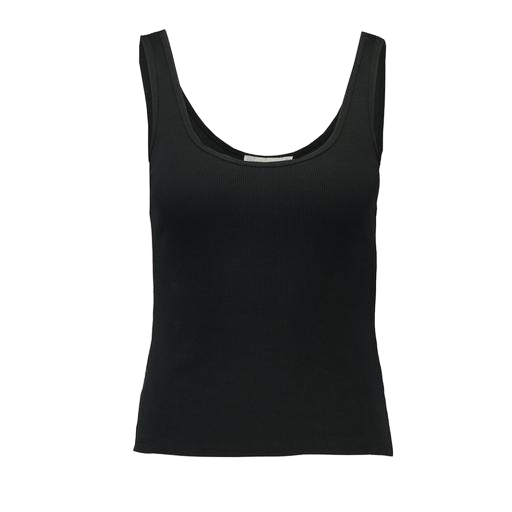
black scoop tank, slim scoop tank, black valencia tank top, white background